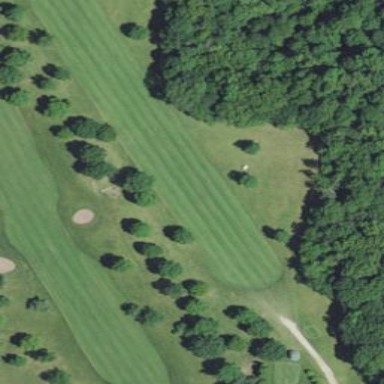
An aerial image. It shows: Grass pitch designated for golf sport. It resembles golf fairway.